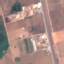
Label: Highway